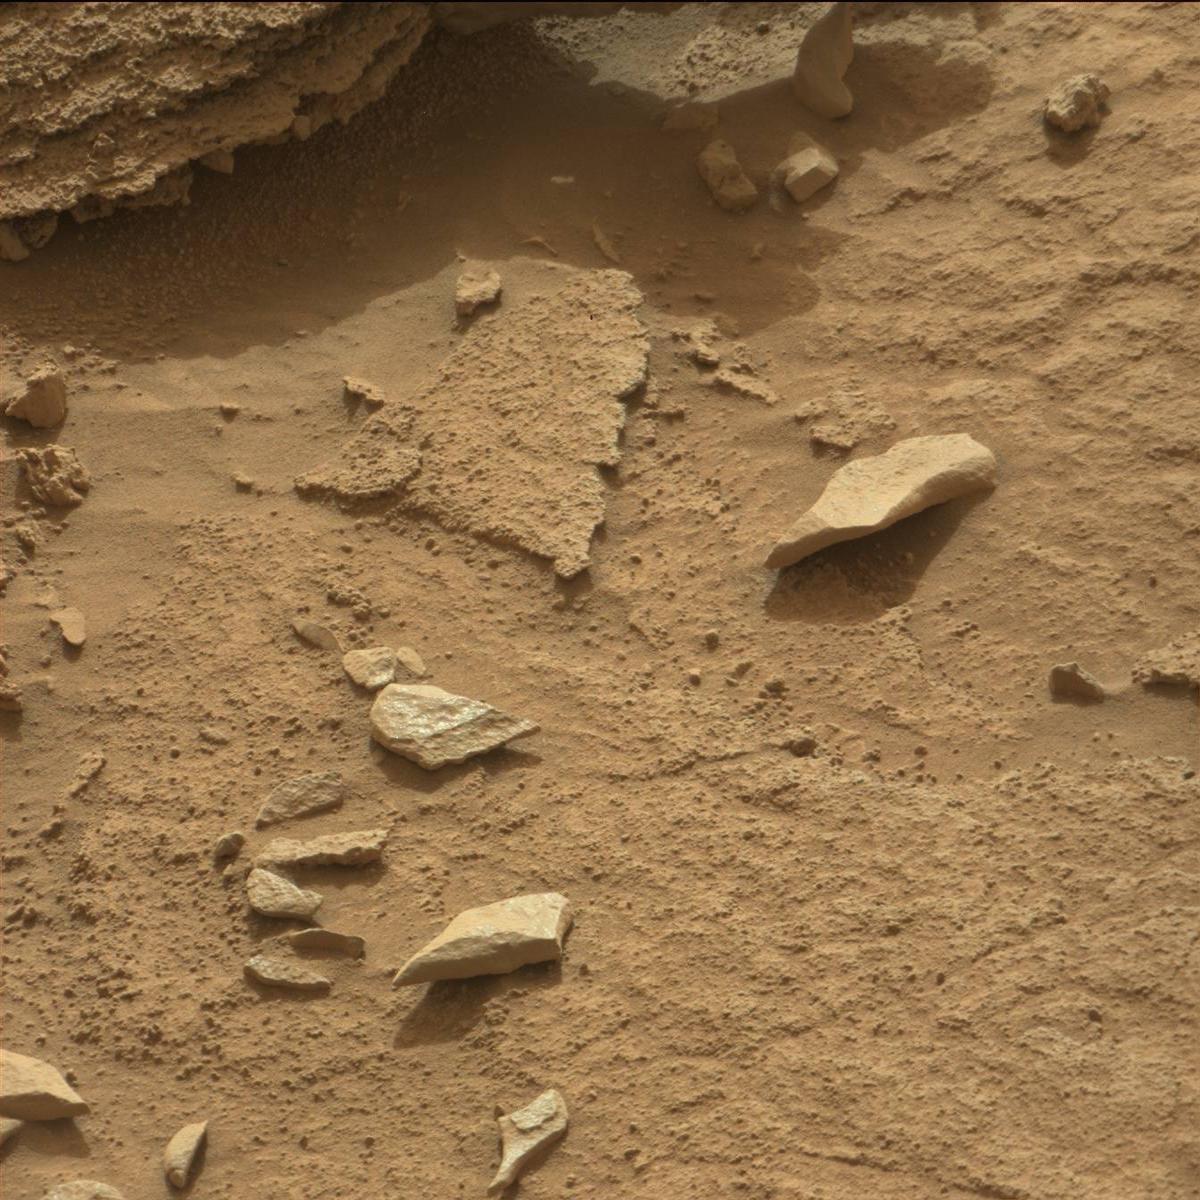
Terrain classes present: Bedrock, Rock, Sand / Soil